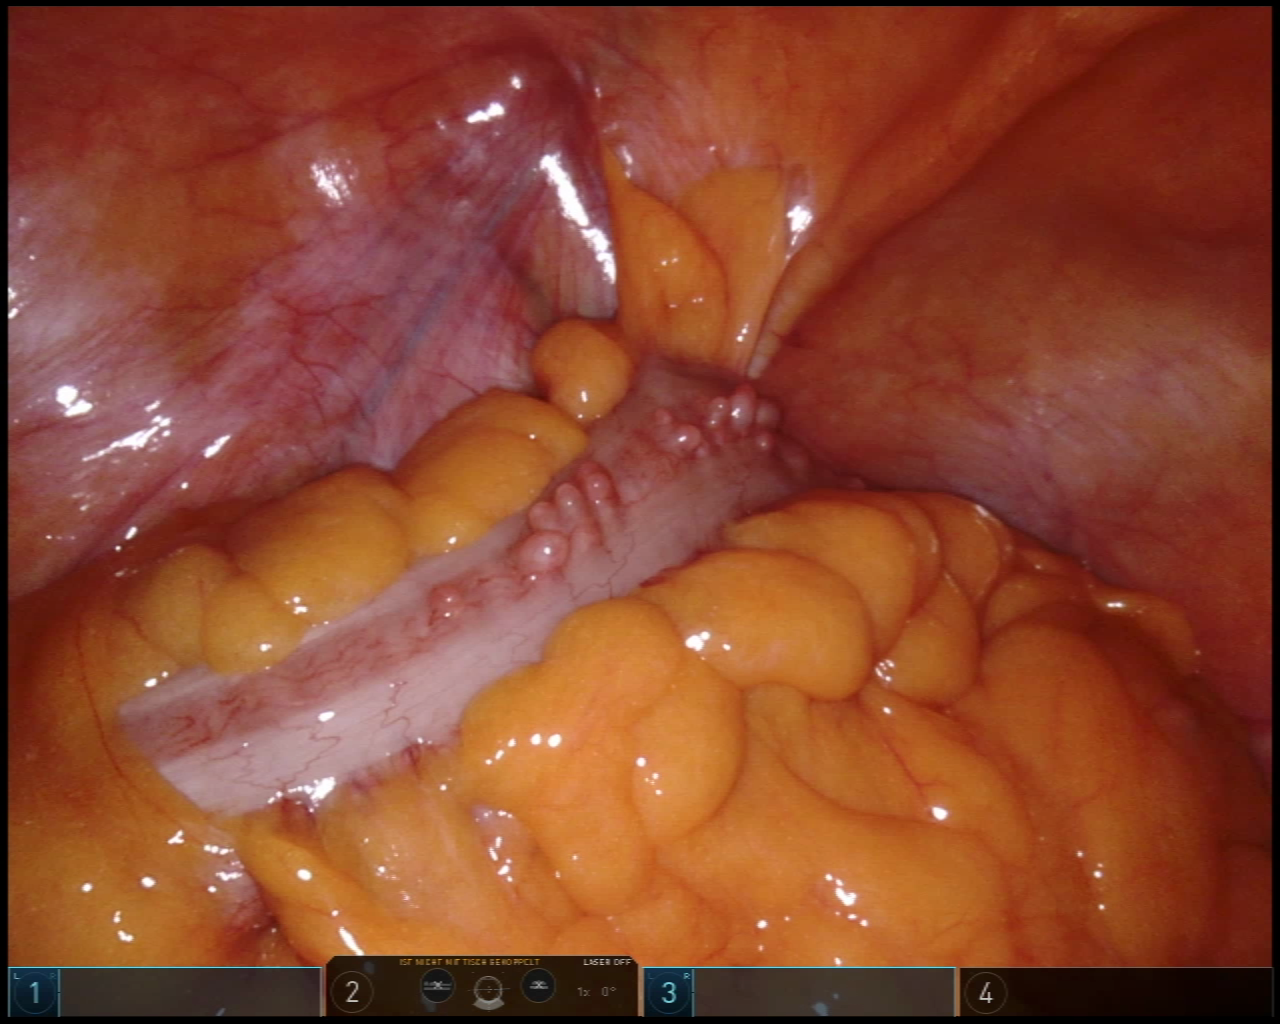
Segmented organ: colon
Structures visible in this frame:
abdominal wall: yes
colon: yes
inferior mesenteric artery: no
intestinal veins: no
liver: no
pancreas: no
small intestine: no
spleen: no
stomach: no
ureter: no
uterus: no
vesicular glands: no